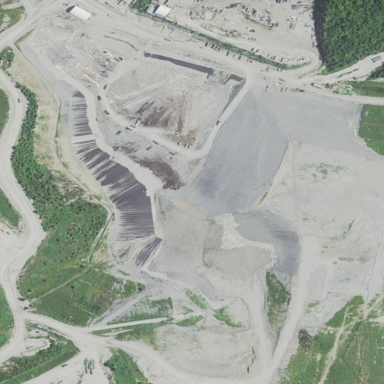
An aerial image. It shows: Quarry area.